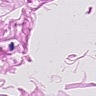
Metastatic tissue present: no